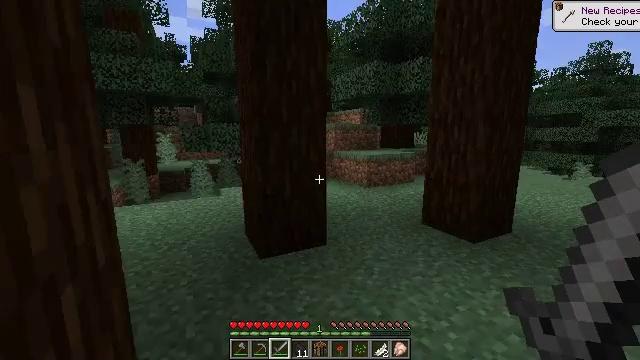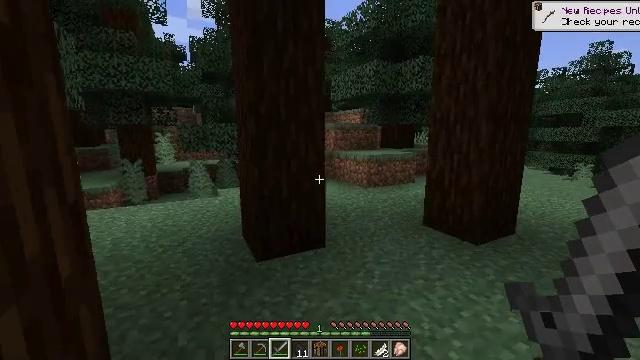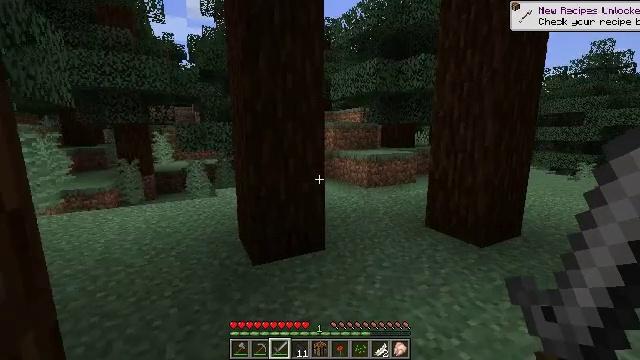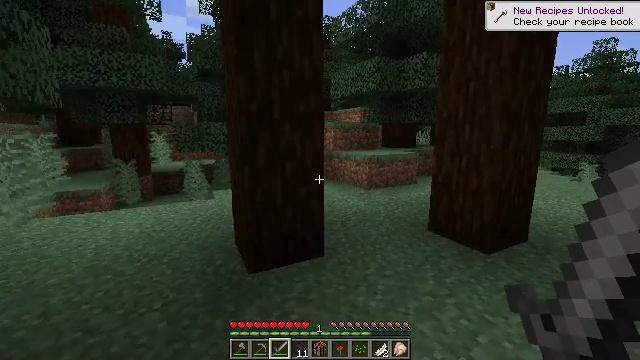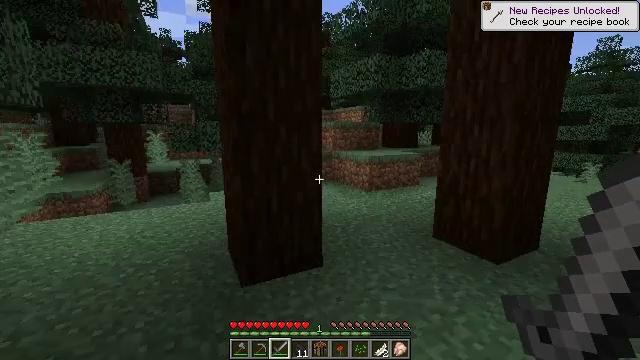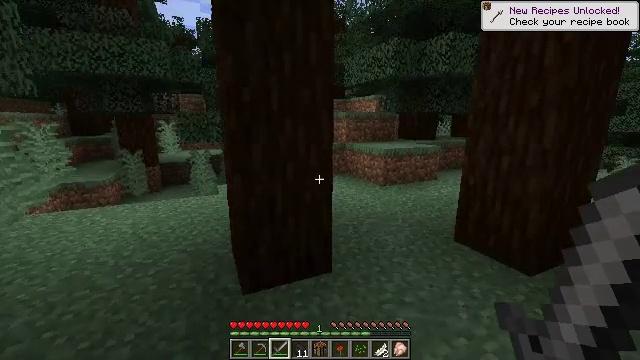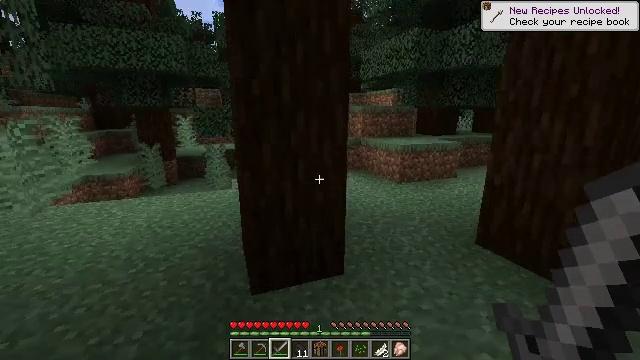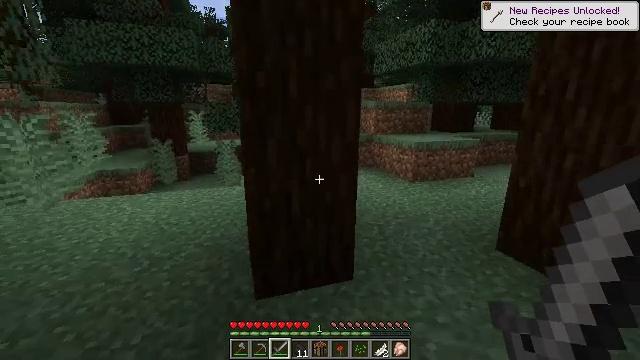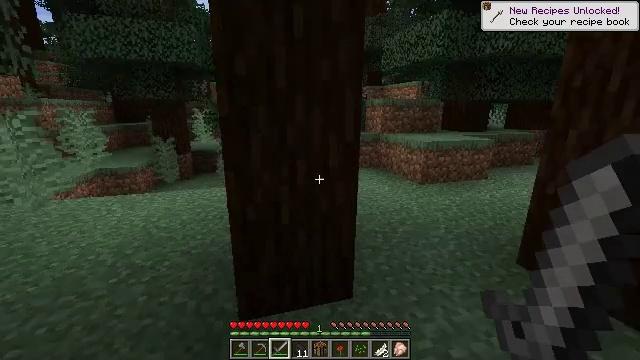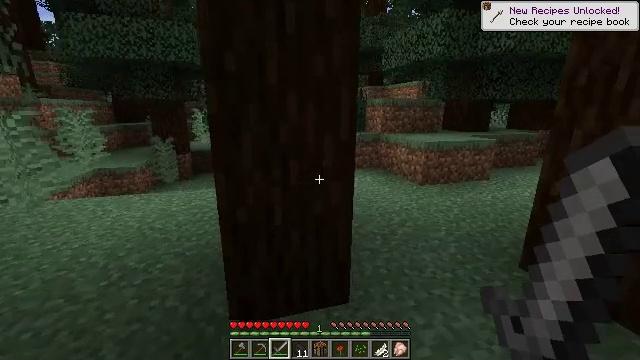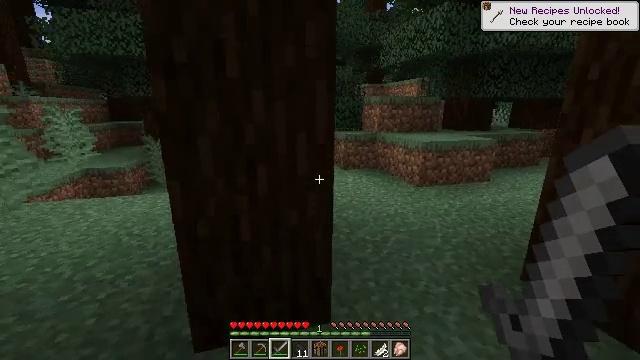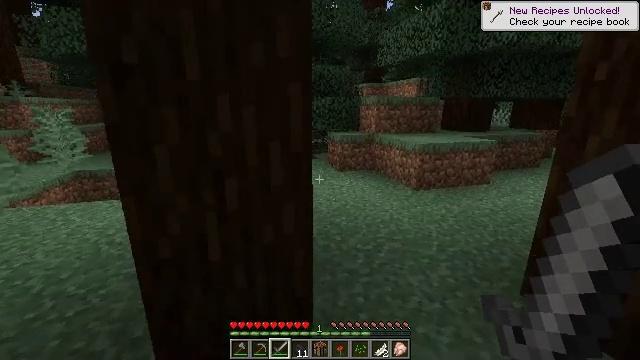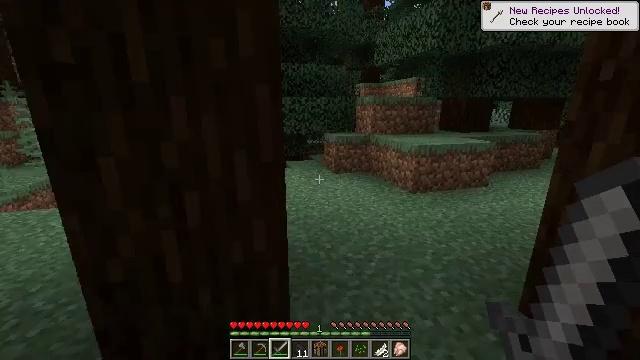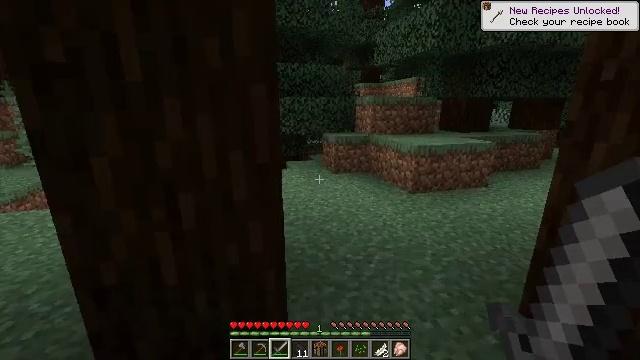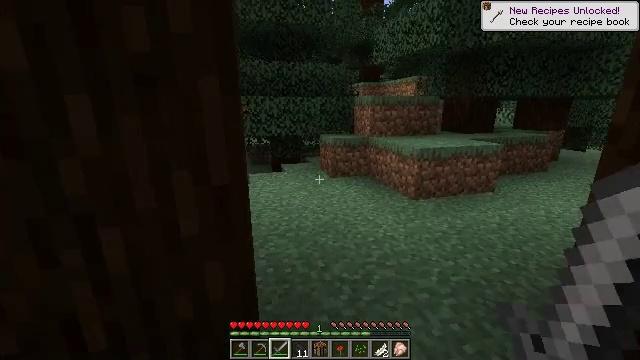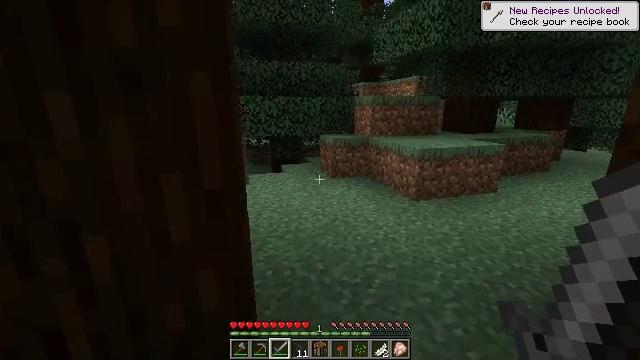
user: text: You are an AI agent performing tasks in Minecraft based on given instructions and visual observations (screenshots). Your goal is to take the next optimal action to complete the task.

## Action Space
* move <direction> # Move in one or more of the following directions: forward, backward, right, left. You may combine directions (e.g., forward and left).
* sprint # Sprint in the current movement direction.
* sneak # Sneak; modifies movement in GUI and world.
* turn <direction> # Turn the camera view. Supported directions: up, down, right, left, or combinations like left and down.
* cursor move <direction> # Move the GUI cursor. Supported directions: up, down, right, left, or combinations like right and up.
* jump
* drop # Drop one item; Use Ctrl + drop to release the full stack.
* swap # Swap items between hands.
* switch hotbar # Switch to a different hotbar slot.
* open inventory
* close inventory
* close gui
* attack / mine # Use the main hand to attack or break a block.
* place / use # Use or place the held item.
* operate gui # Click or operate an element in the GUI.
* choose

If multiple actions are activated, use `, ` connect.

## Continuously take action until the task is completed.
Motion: motion action
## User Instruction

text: Mine the large fern from the ground.
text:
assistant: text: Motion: move forward
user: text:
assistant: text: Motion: move forward
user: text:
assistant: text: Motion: move forward
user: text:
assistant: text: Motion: move forward
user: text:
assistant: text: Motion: move forward, turn left and down
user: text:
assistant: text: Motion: move forward, turn left and down
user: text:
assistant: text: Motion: move forward, turn left
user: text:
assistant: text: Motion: move forward and move right, turn left
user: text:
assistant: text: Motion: move forward and move right
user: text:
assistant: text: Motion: move forward and move right
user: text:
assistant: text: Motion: move forward and move right
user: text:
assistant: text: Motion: move forward and move right
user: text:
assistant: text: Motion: move forward
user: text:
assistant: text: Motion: move forward
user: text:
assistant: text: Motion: move forward
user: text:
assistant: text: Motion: move forward
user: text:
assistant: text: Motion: move forward
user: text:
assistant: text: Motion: move forward
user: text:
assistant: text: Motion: move forward
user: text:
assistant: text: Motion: move forward
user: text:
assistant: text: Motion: move forward
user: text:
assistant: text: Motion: move forward
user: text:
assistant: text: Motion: move forward
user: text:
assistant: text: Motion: move forward, turn right and down
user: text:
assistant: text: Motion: move forward, turn right and down
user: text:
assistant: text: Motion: move forward, turn right and up
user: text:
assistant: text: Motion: move forward, turn right and up
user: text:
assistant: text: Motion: move forward
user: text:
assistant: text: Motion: move forward, turn right
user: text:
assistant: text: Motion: move forward